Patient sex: F
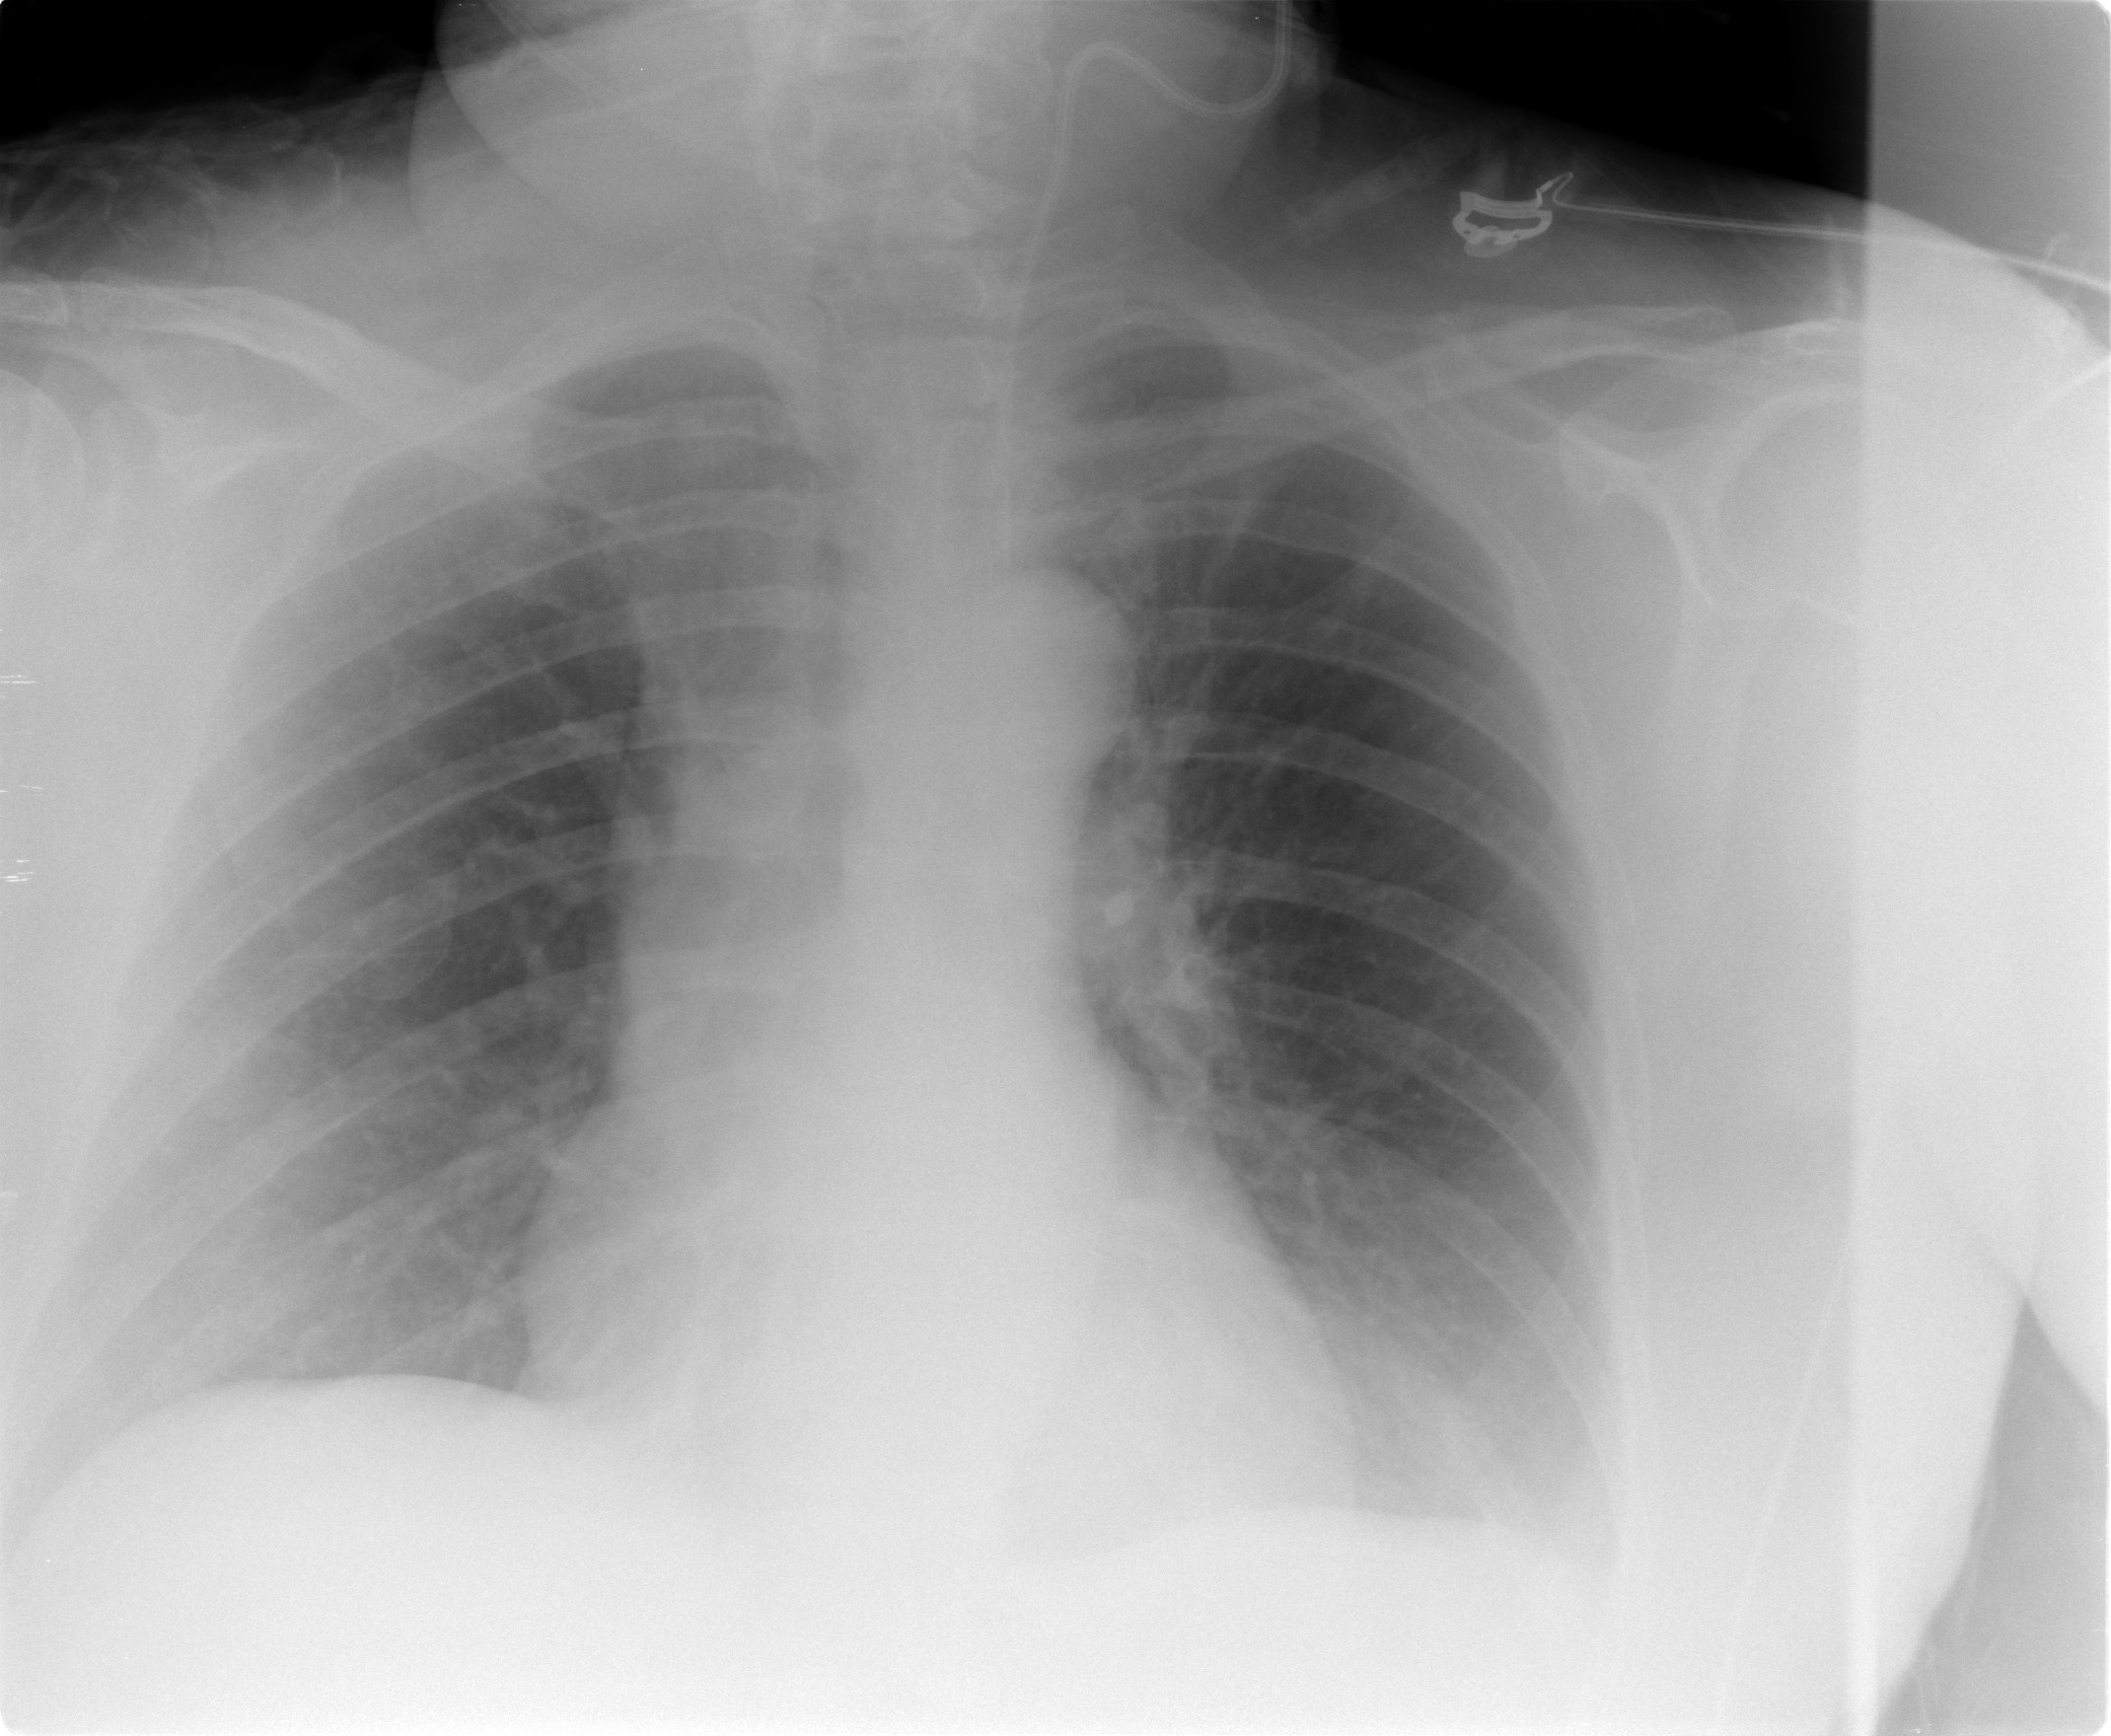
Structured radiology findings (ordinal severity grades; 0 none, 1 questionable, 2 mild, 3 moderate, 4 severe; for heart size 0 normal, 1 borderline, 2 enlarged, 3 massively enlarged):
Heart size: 0
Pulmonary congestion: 2
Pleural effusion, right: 2
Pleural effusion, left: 2
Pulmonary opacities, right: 0
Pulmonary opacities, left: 0
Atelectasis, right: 2
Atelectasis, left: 2